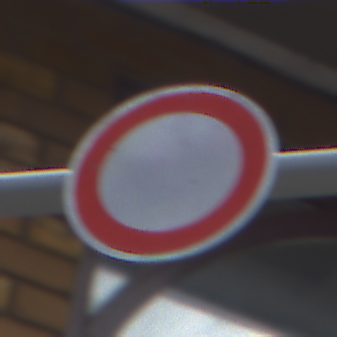
Verkehrszeichen: VerbotFahrzeugeAllerArt
Umgebung: Outdoor, Urban
Tageszeit: MorningAfternoon
Wetter: Overcast
Licht: Natural
Jahreszeit: NotSpecified
Kontrast: LowContrast